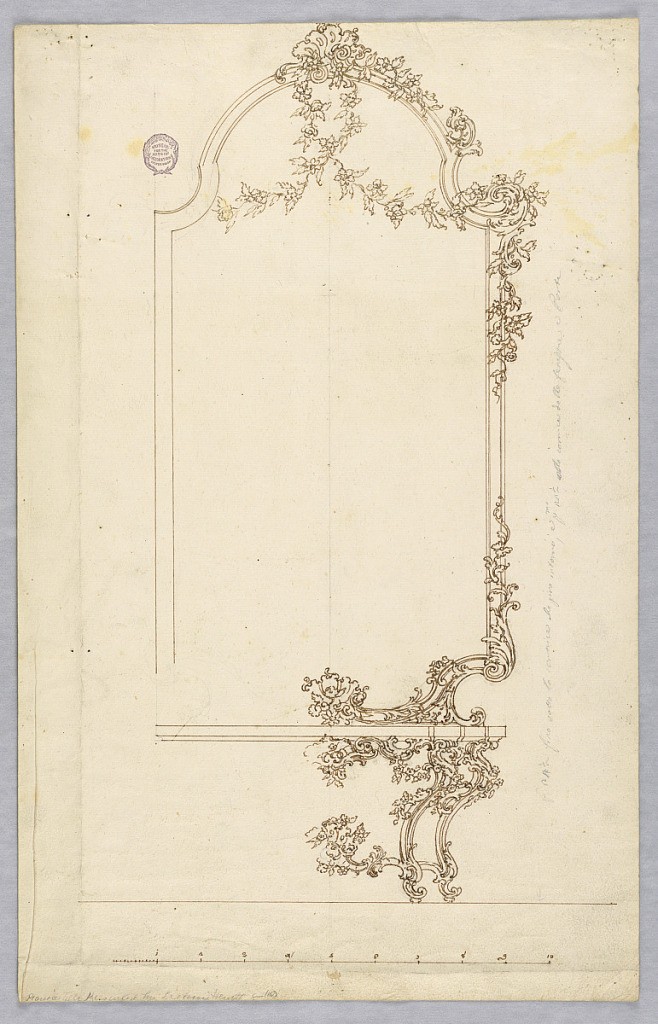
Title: Design for a Pier Table
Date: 1750–1790
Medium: Pen and ink, brush and brown ink, graphite on thick off-white laid paper
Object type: Drawing
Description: Elevation of a pier glass above a console table, both with the right hand side decorated with scrolls and floral garlands.